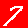
Digit: 7